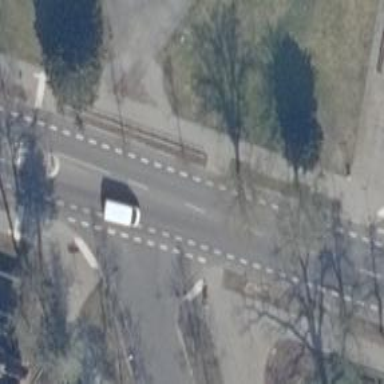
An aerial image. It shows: Secondary road with asphalt surface. There are separate sidewalks and lanes for cyclists on both sides of the road.